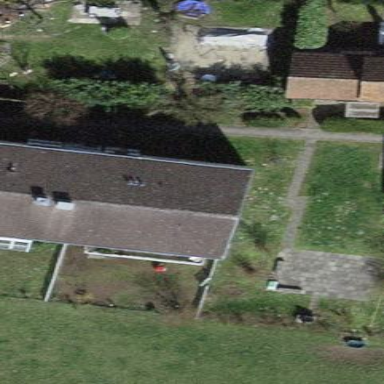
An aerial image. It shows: Building with tiled roof.